【题型】填空题　【知识点】解析几何　【难度】medium
已知$F_1$, $F_2$分别是双曲线$C_1: \dfrac{x^2}{a^2} - \dfrac{y^2}{b^2} = 1 (a > 0, b > 0)$的左、右焦点，$P$是双曲线右支上的一点，$E$是线段$PF_1$的中点，$\overrightarrow{OE} \cdot \overrightarrow{F_1P} = 0$，$\sin\angle PF_2F_1 \geq 4\sin\angle PF_1F_2$，则双曲线$C_1$的离心率的取值范围是\underline{\hspace{3cm}}.
【解答】
\noindent 【答案】$\left(1, \dfrac{\sqrt{17}}{3}\right]$

\vspace{1em}

\noindent 【分析】由$\overrightarrow{OE} \cdot \overrightarrow{F_1P} = 0$可知$OE \perp F_1P$，又可得$OE // F_2P$，则$F_2P \perp F_1P$. 设$|PF_1| = r_1$，$|PF_2| = r_2$，在 Rt $\triangle PF_1F_2$中，由双曲线的定义及勾股定理可求得$r_1,r_2$. 由$\sin\angle PF_2F_1 \geq 4\sin\angle PF_1F_2$根据正弦定理可知$r_1 \geq 4r_2$，进而可求得离心率的范围.

\vspace{1em}

\noindent 【详解】由$\overrightarrow{OE} \cdot \overrightarrow{F_1P} = 0$可知$OE \perp F_1P$，

\noindent 由$E$是线段$PF_1$的中点，$O$是线段$F_1F_2$的中点，则$OE // F_2P$，可得$F_2P \perp F_1P$.

\noindent 设$|PF_1| = r_1$，$|PF_2| = r_2$，

\noindent 在 Rt $\triangle PF_1F_2$中，由双曲线的定义可知$r_1 - r_2 = 2a$，由勾股定理可知$r_1^2 + r_2^2 = 4c^2$，

\noindent 则$r_1 = \sqrt{2c^2 - a^2} + a$，$r_2 = \sqrt{2c^2 - a^2} - a$，

\noindent 因为$\sin\angle PF_2F_1 \geq 4\sin\angle PF_1F_2$，所以由正弦定理可知$r_1 \geq 4r_2$，

\noindent 代入整理可得$17a^2 \geq 9c^2$，则$e^2 \leq \dfrac{17}{9}$，

\noindent 又$e > 1$，所以$1 < e \leq \dfrac{\sqrt{17}}{3}$.

\noindent 则双曲线$C_1$的离心率的取值范围是$\left(1, \dfrac{\sqrt{17}}{3}\right]$.

\noindent 故答案为：$\left(1, \dfrac{\sqrt{17}}{3}\right]$.

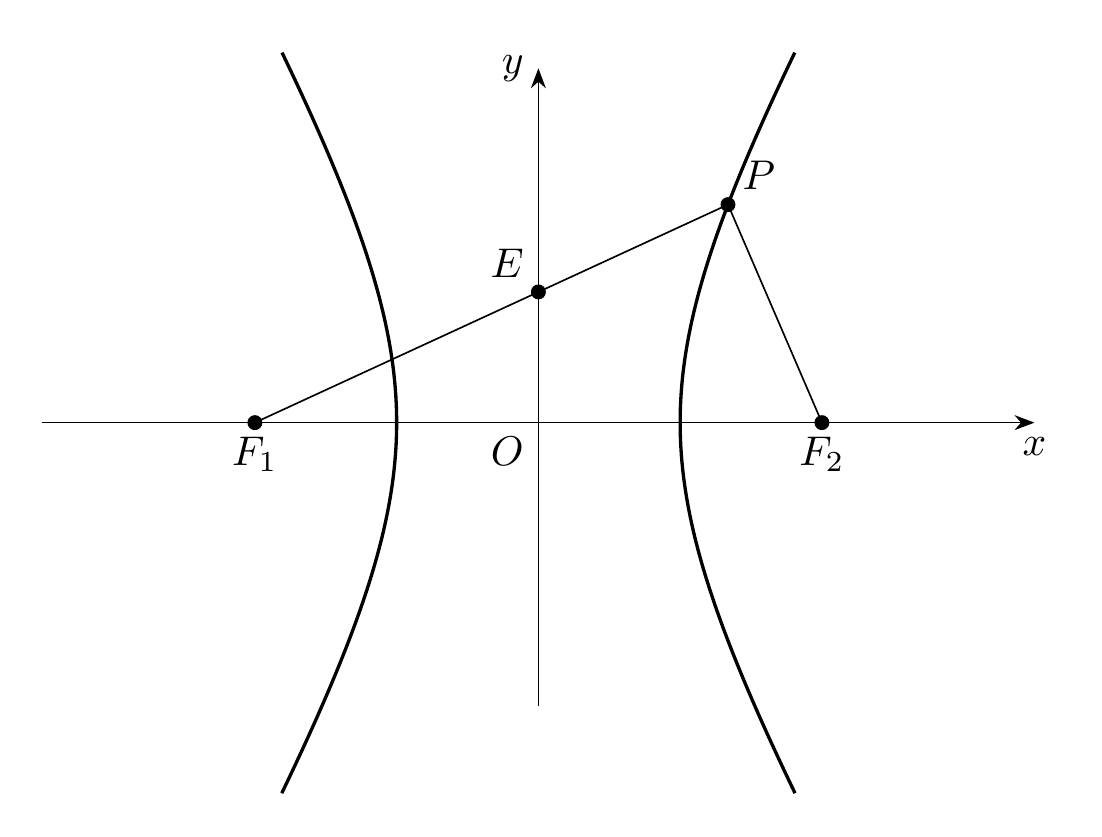